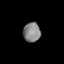
Tissue: lung
Cell type: Epithelial cells
Senescence score: 0.24
Nuclear area (px): 332
Mean DAPI intensity: 129.798